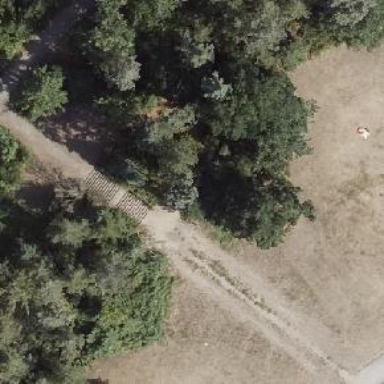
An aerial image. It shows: Toboggan track used for leisure activities.